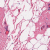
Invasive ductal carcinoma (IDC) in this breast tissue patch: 0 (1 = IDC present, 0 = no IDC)